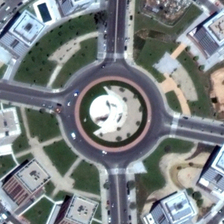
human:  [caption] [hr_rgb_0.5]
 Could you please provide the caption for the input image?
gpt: there is a traffic circle in the middle of this square which is surrounded by buildings .

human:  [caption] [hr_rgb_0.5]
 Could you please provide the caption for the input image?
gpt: in the roundabout of two crossing roads  there is a circle square with a statu .

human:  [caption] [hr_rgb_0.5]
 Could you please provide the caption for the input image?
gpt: the roundabout is surrounded by eight buildings .

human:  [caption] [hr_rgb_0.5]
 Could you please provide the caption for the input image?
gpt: a circle square with a statu is in the middle of the crossing roads .

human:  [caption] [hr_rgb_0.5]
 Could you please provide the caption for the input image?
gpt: some buildings are around a circle square with a circle road in center of it .